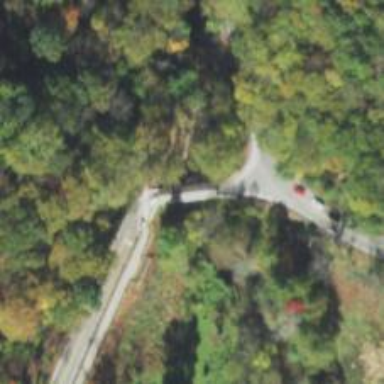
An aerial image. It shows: Covered bridge over tertiary road.